Interaction volume radius: 10 \u00c5
Interaction volume height: 30 \u00c5
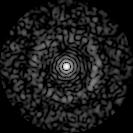
Disorder parameter: 0.8336